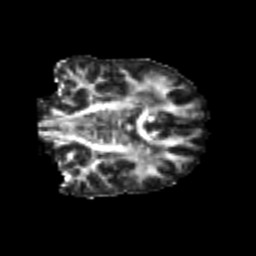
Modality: FA
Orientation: coronal
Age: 25
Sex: female
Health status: healthy
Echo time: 0.074 s